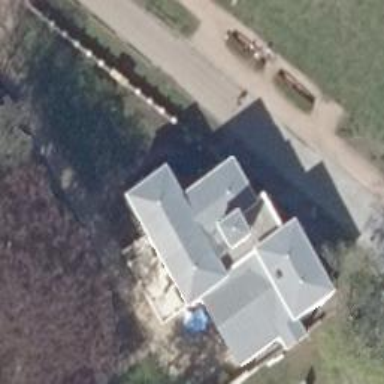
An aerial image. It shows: View of roof with edges.